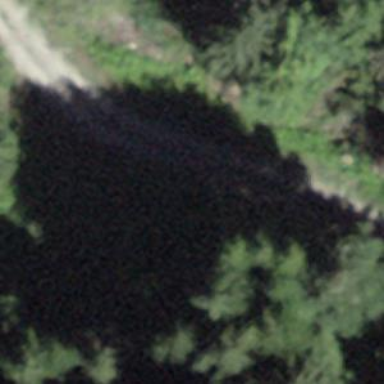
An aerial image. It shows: Unpaved track with grade3 track type.